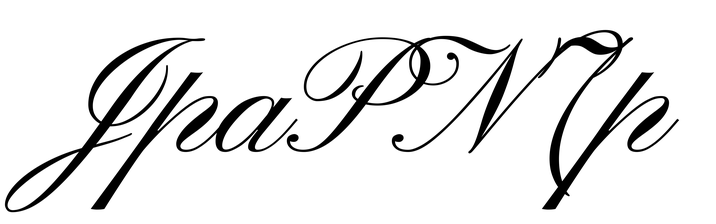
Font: PinyonScript-Regular